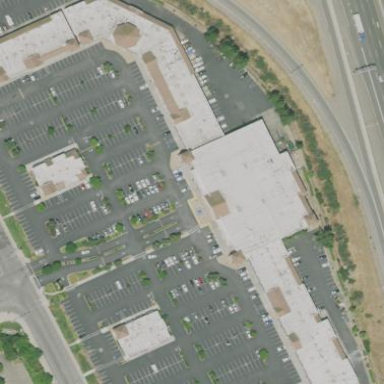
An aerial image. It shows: Retail building.